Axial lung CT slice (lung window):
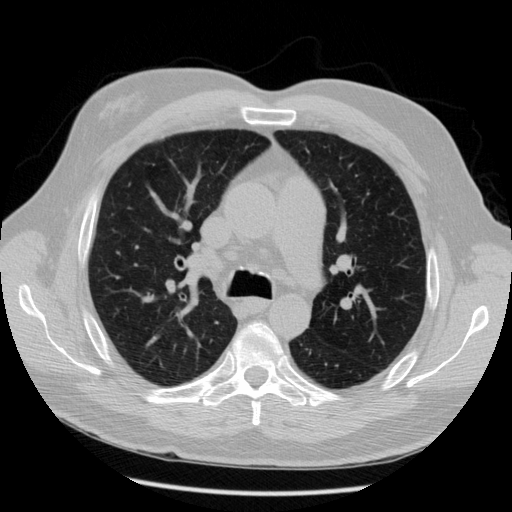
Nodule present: no